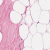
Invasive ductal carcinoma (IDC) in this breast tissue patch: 0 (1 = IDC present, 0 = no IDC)